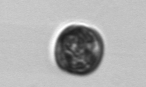
Label: Thalassiosira